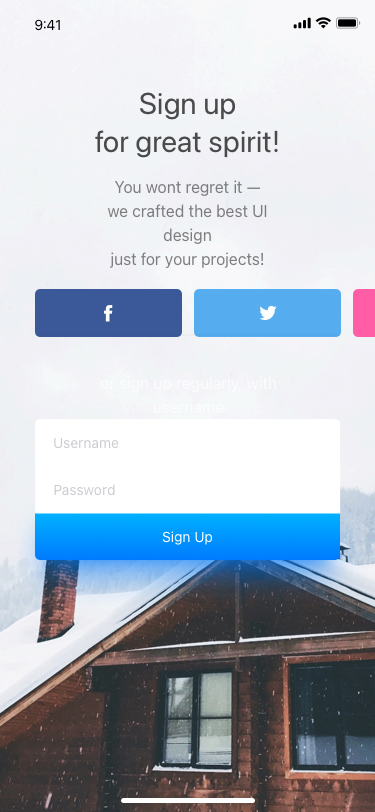
Text in this UI design:
or sign up regularly, with username
Sign Up
Password
Username
Sign up
for great spirit!
You wont regret it —
we crafted the best UI design
just for your projects!